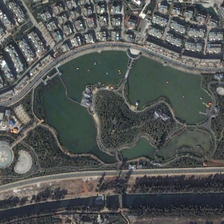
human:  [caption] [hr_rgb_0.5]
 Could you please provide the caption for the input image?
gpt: many buildings are near a park with many green trees and a pond near a river .

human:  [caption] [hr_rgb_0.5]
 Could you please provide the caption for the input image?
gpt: many buildings are near a park with many green trees and a pond near a river .

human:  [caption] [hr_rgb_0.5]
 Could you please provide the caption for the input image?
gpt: many buildings are near a park with many green trees and a pond near a river .

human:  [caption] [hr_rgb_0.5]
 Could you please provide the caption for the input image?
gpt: many buildings are near a park with many green trees and a pond near a river .

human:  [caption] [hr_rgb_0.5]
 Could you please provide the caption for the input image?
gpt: many buildings are near a park with many green trees and a pond near a river .